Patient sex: M
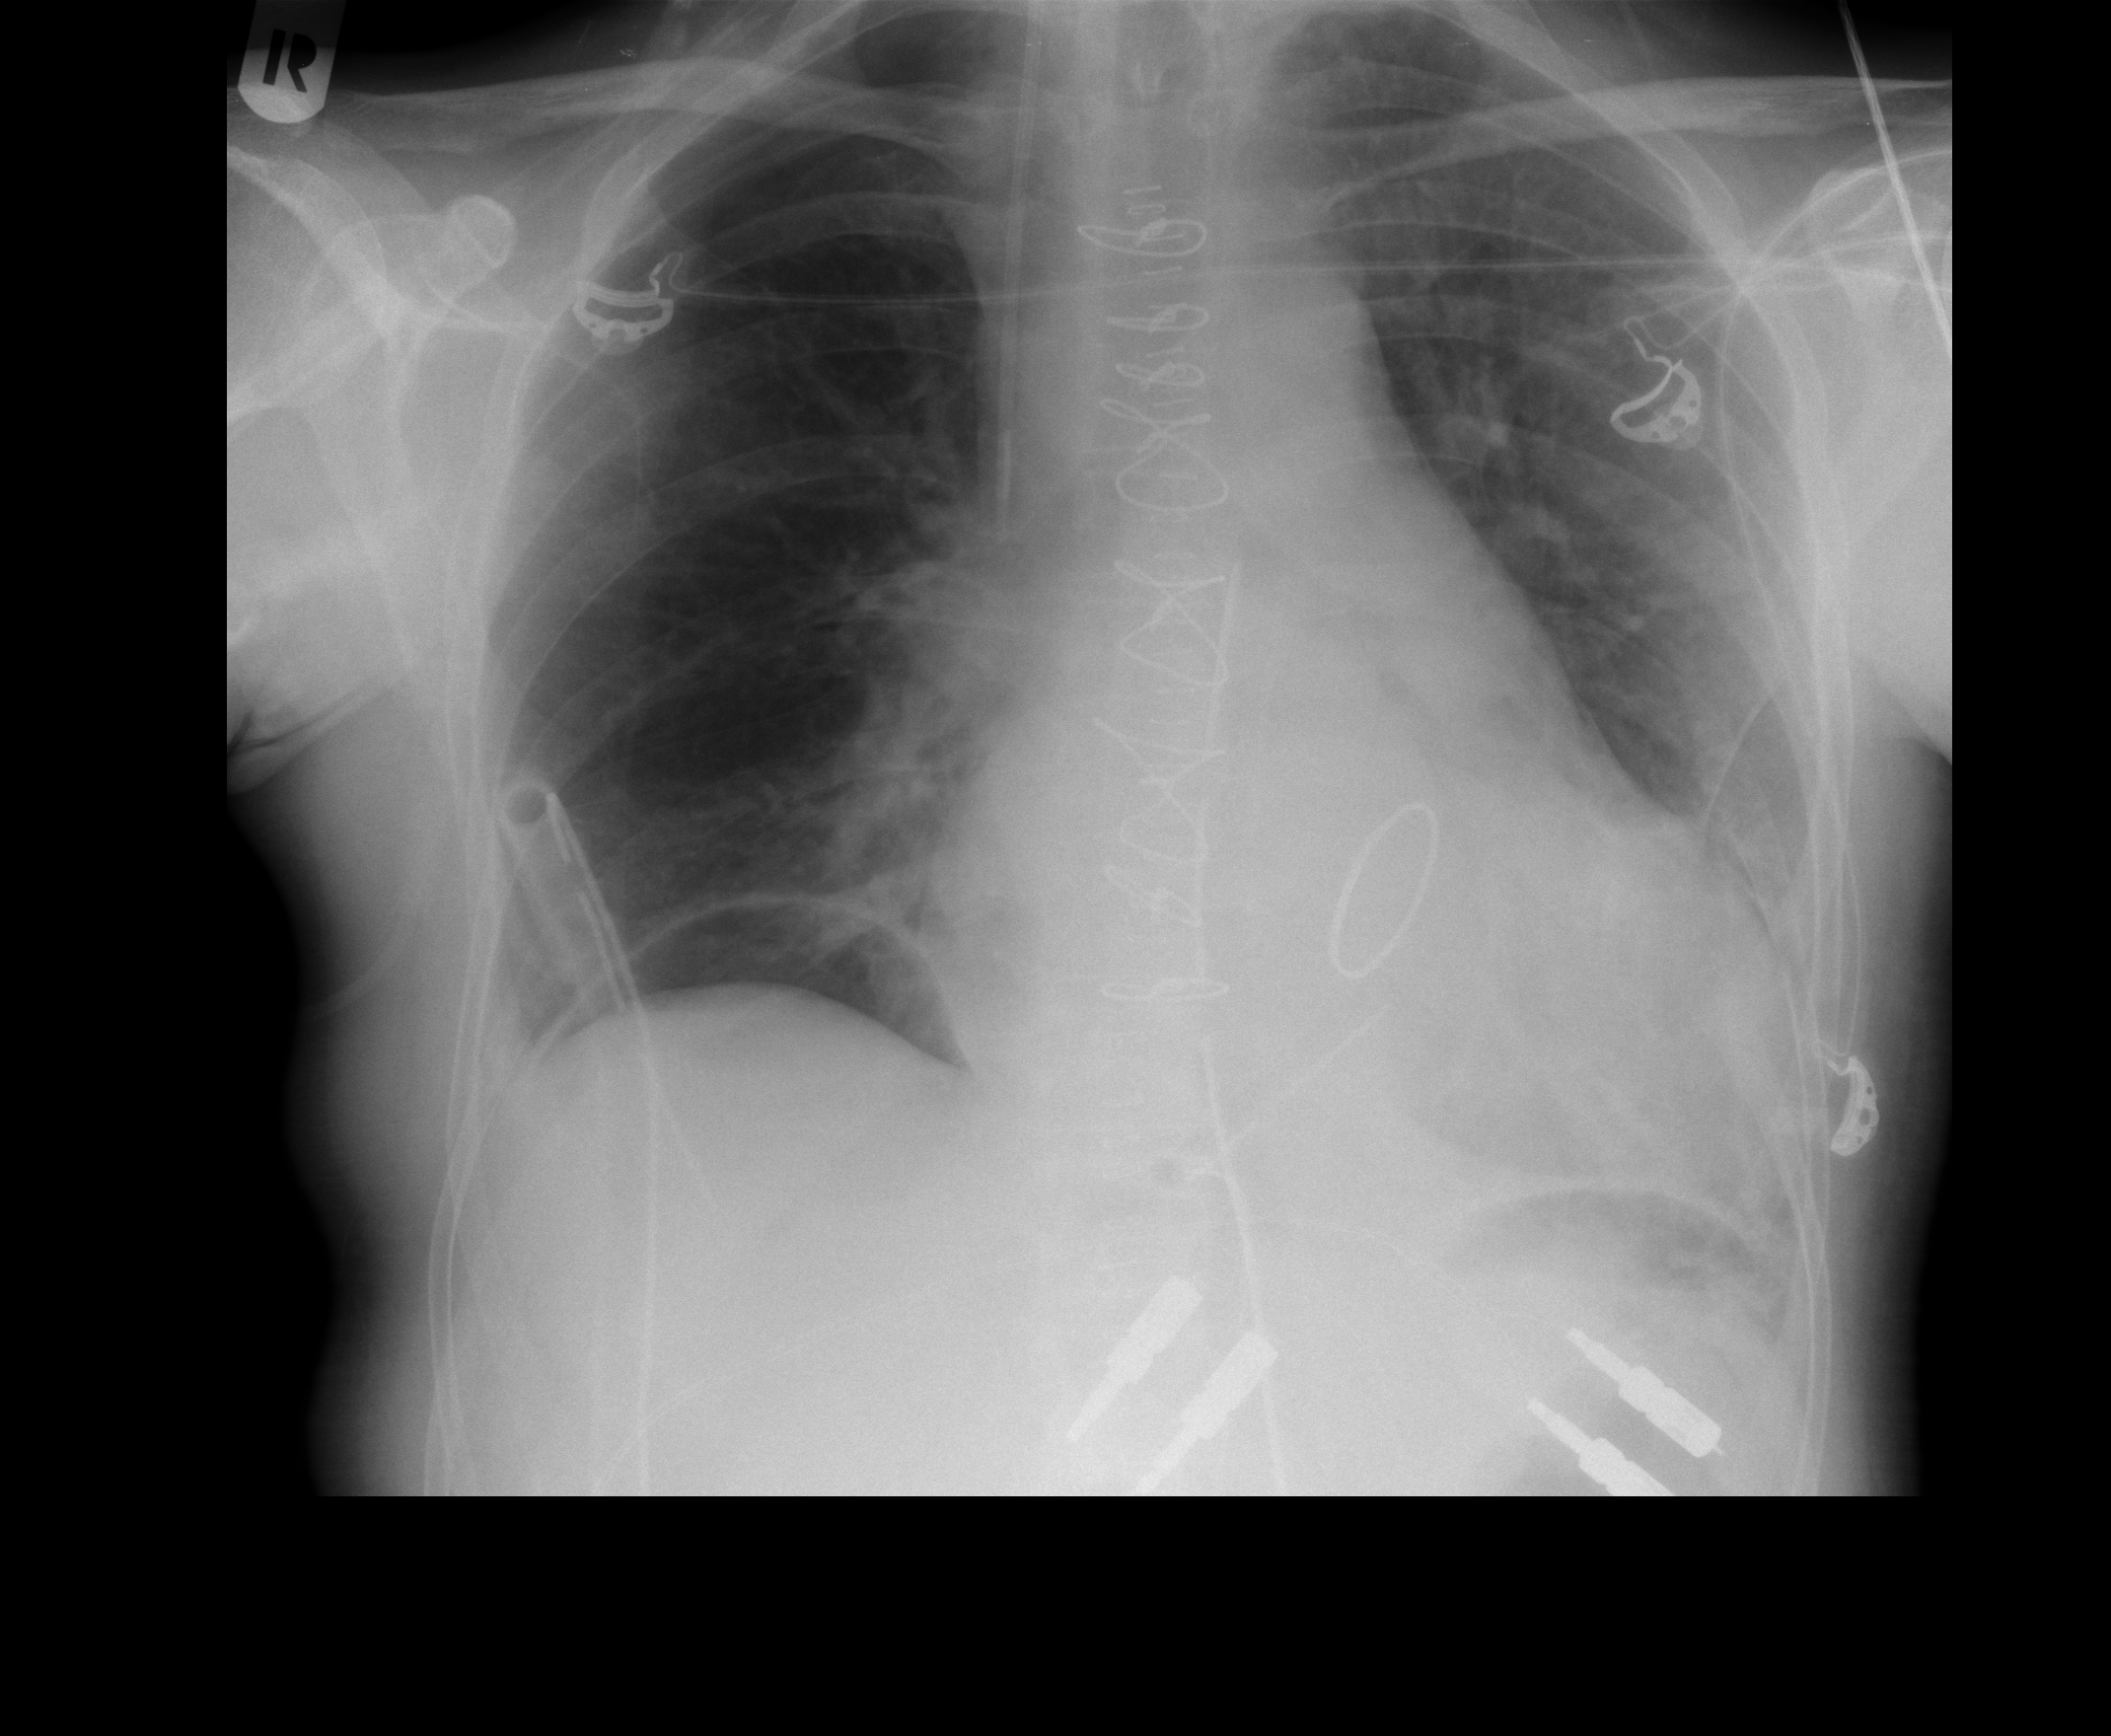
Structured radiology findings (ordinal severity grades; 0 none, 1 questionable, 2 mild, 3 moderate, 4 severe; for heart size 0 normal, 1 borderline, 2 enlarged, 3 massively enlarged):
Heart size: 2
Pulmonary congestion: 2
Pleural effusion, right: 0
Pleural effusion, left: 1
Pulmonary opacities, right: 0
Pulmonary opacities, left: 0
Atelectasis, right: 0
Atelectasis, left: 2